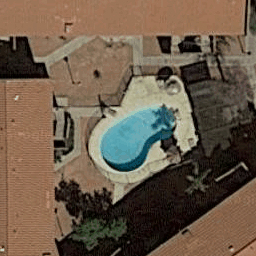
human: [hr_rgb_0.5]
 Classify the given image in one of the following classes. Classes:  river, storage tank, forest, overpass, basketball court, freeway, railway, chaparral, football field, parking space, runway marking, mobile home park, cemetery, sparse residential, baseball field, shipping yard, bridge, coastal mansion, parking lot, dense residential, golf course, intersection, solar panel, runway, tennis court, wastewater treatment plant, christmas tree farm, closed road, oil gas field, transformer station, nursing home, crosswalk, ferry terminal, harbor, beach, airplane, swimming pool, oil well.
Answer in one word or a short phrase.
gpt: swimming pool